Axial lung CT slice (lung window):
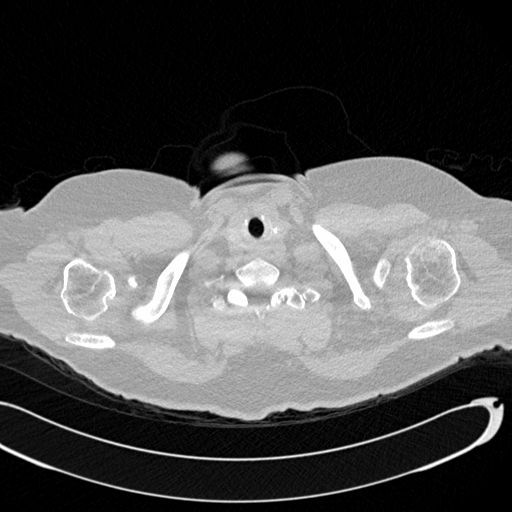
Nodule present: no